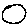
Label: circle